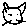
Label: cat